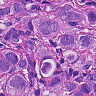
Metastatic tissue present: yes